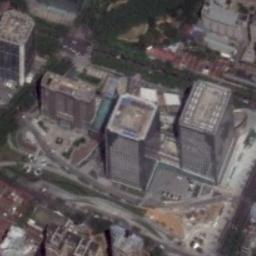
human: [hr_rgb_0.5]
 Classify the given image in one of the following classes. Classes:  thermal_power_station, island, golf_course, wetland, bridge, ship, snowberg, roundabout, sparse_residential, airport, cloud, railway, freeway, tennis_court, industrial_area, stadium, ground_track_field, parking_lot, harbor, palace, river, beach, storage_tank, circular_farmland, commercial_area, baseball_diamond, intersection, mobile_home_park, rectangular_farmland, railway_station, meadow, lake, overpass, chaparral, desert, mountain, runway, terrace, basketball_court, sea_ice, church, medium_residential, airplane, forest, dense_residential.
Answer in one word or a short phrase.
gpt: commercial_area